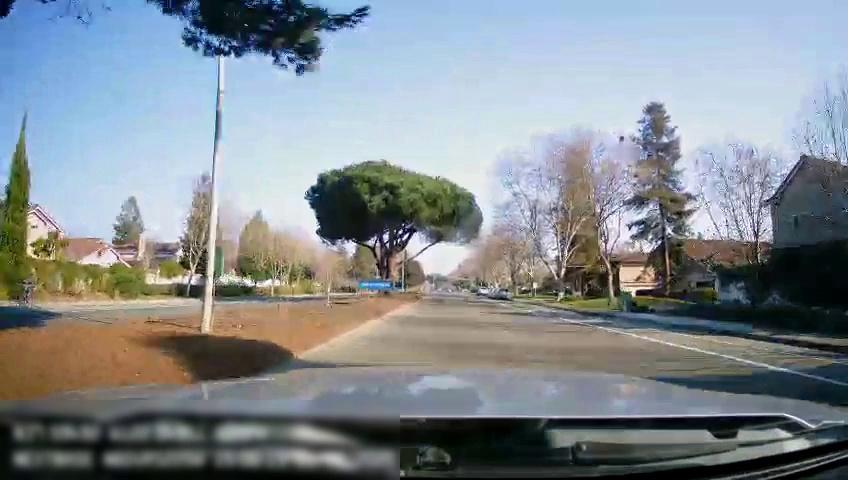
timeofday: Day
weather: Sunny
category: Drivable Space
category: Drivable Space
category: Vehicles | Truck
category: Vehicles | Car
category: Vehicles | SUV
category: Lanes | Current Lane
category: Lanes | Alternate Lane